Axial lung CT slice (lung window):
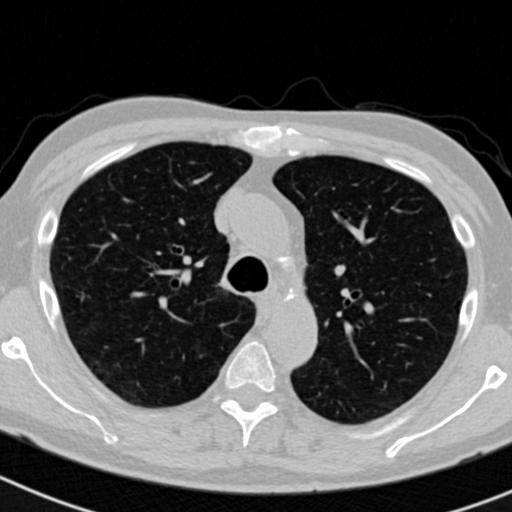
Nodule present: no